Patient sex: M
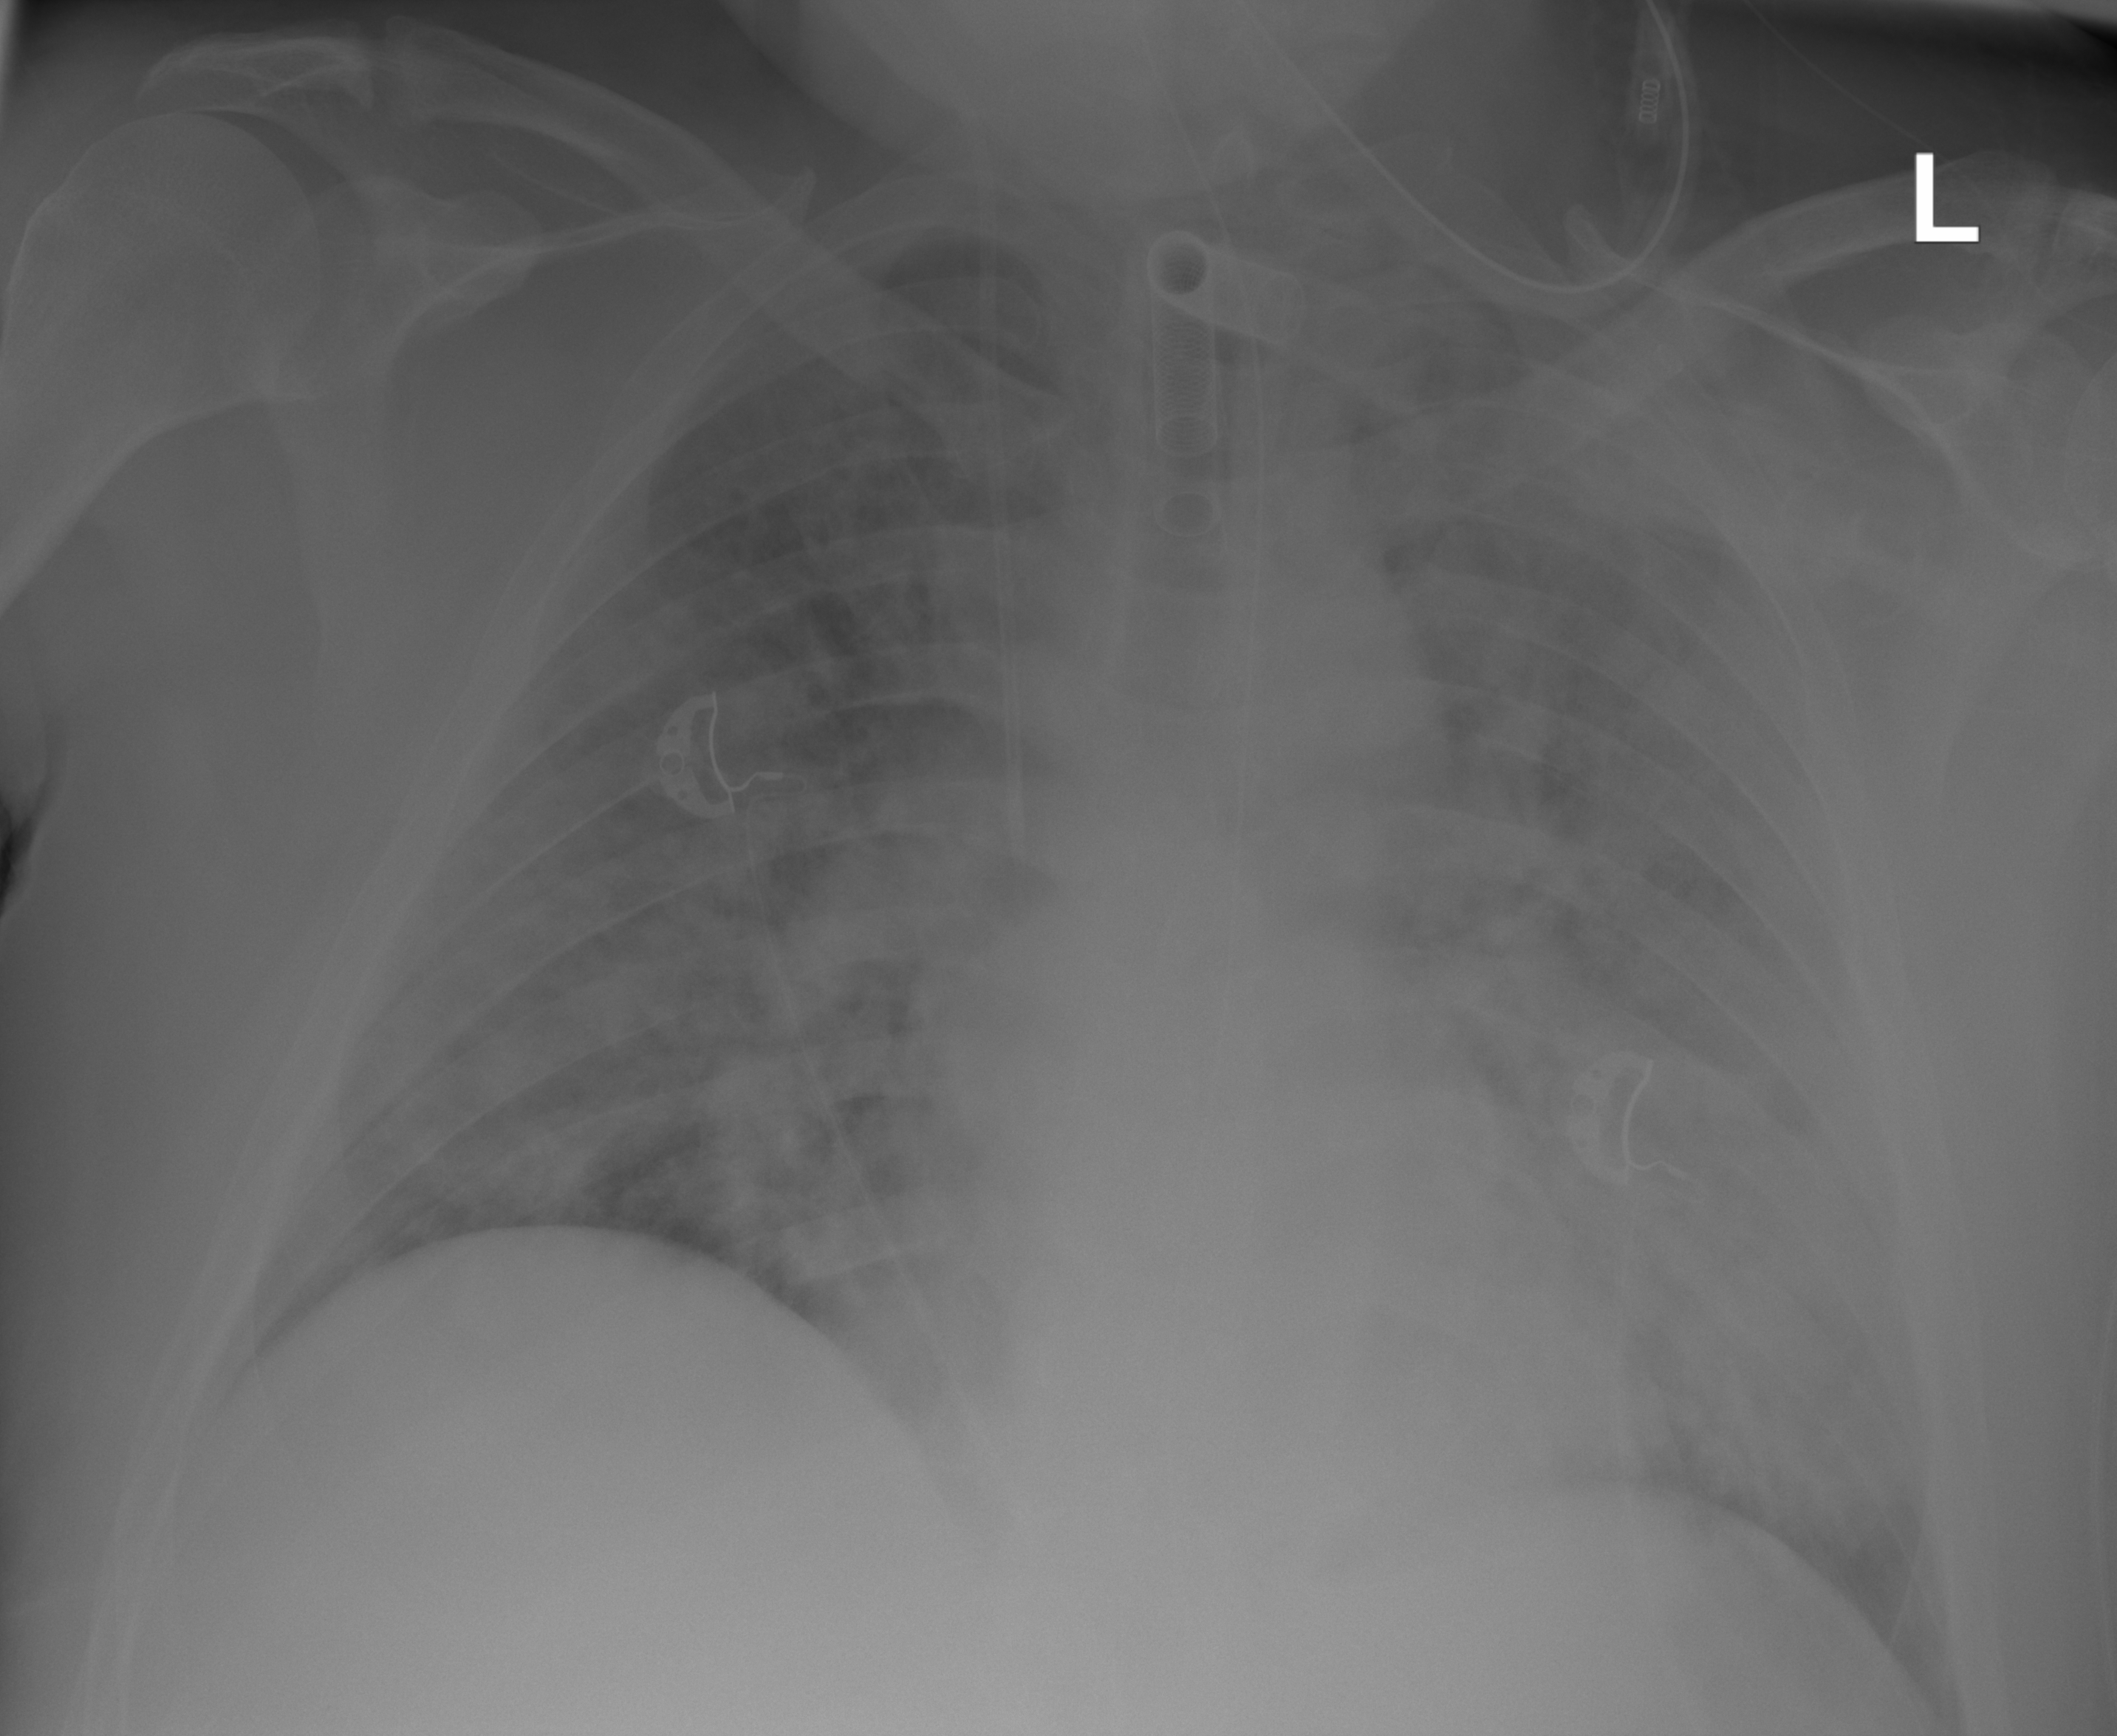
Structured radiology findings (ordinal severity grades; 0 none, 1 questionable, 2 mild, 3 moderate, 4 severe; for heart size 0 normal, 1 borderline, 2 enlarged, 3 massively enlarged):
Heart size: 2
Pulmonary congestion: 2
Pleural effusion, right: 0
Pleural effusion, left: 0
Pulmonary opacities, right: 3
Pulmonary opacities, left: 3
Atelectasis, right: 0
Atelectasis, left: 2